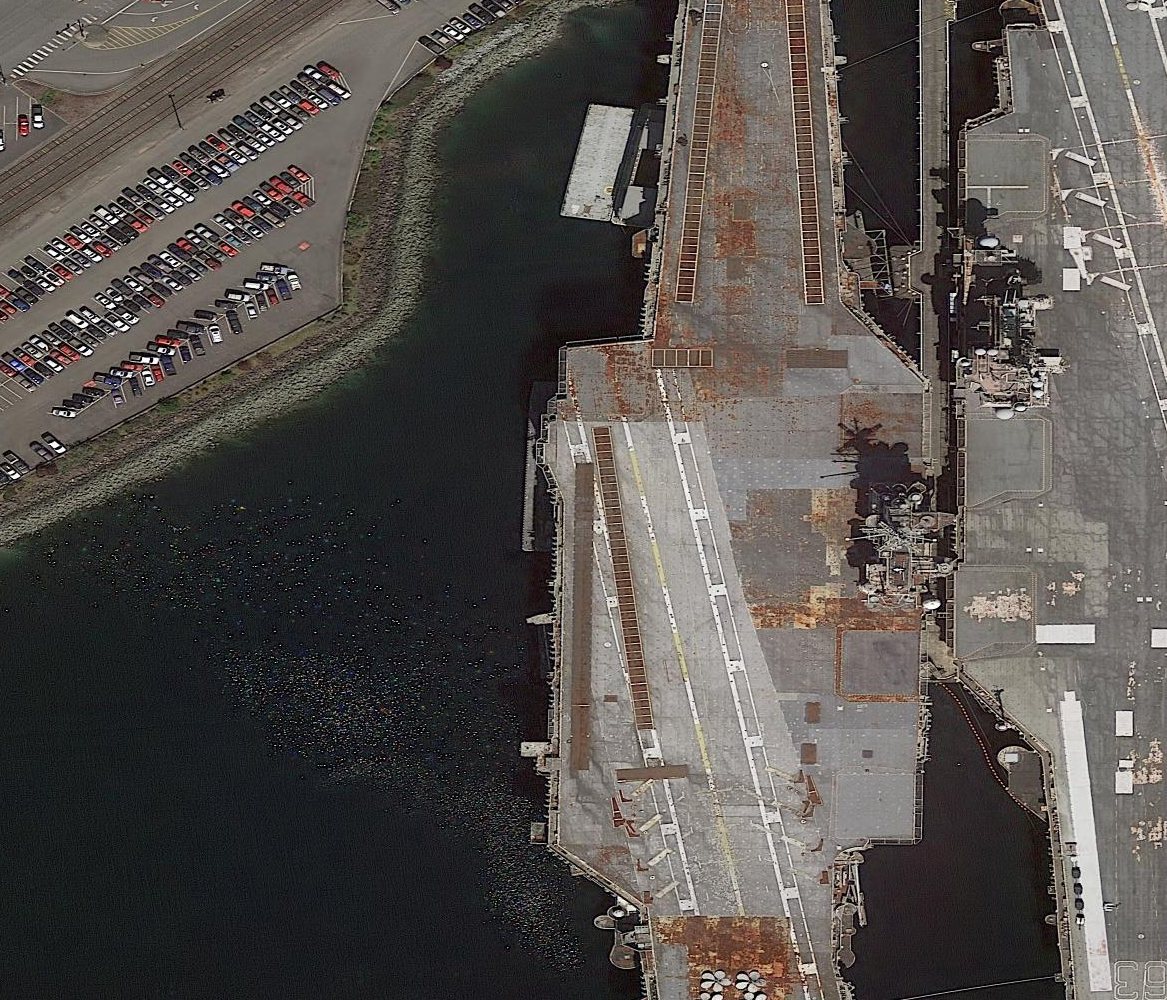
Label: aircraft_carrier